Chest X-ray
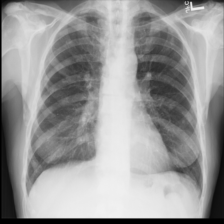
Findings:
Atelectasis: negative
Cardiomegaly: negative
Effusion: negative
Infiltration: negative
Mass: negative
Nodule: negative
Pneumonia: negative
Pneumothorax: negative
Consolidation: negative
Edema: negative
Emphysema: negative
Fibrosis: negative
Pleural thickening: negative
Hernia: negative